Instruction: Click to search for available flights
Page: home
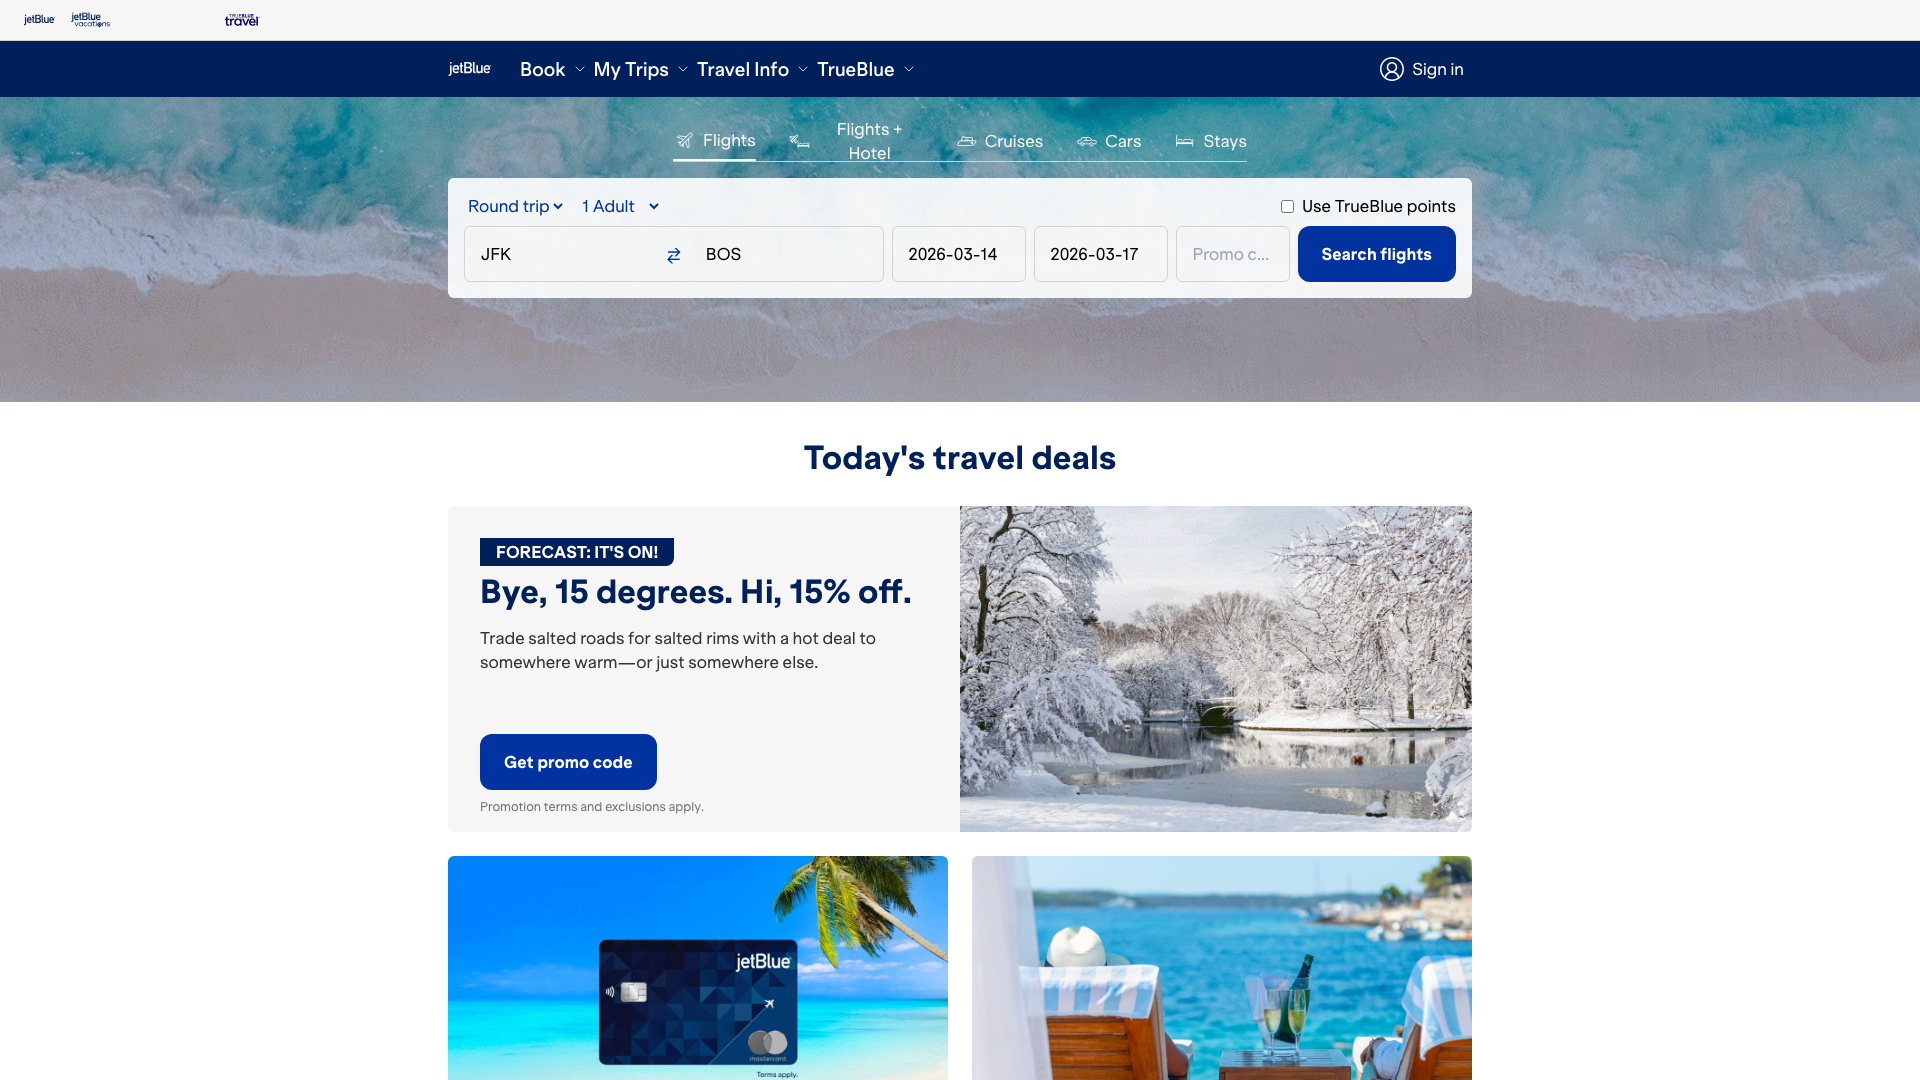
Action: click